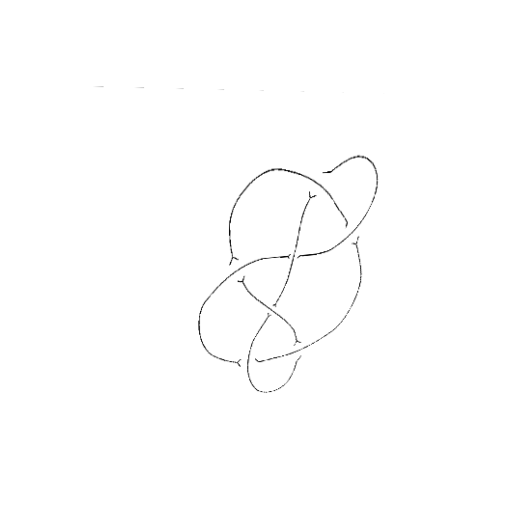
Crossing number: 7